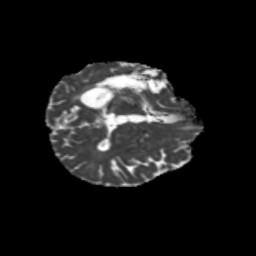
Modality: MD
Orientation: axial
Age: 53
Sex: male
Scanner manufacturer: siemens
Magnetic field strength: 3 T
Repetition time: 5.25 s
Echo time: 0.08 s